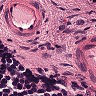
Metastatic tissue present: no